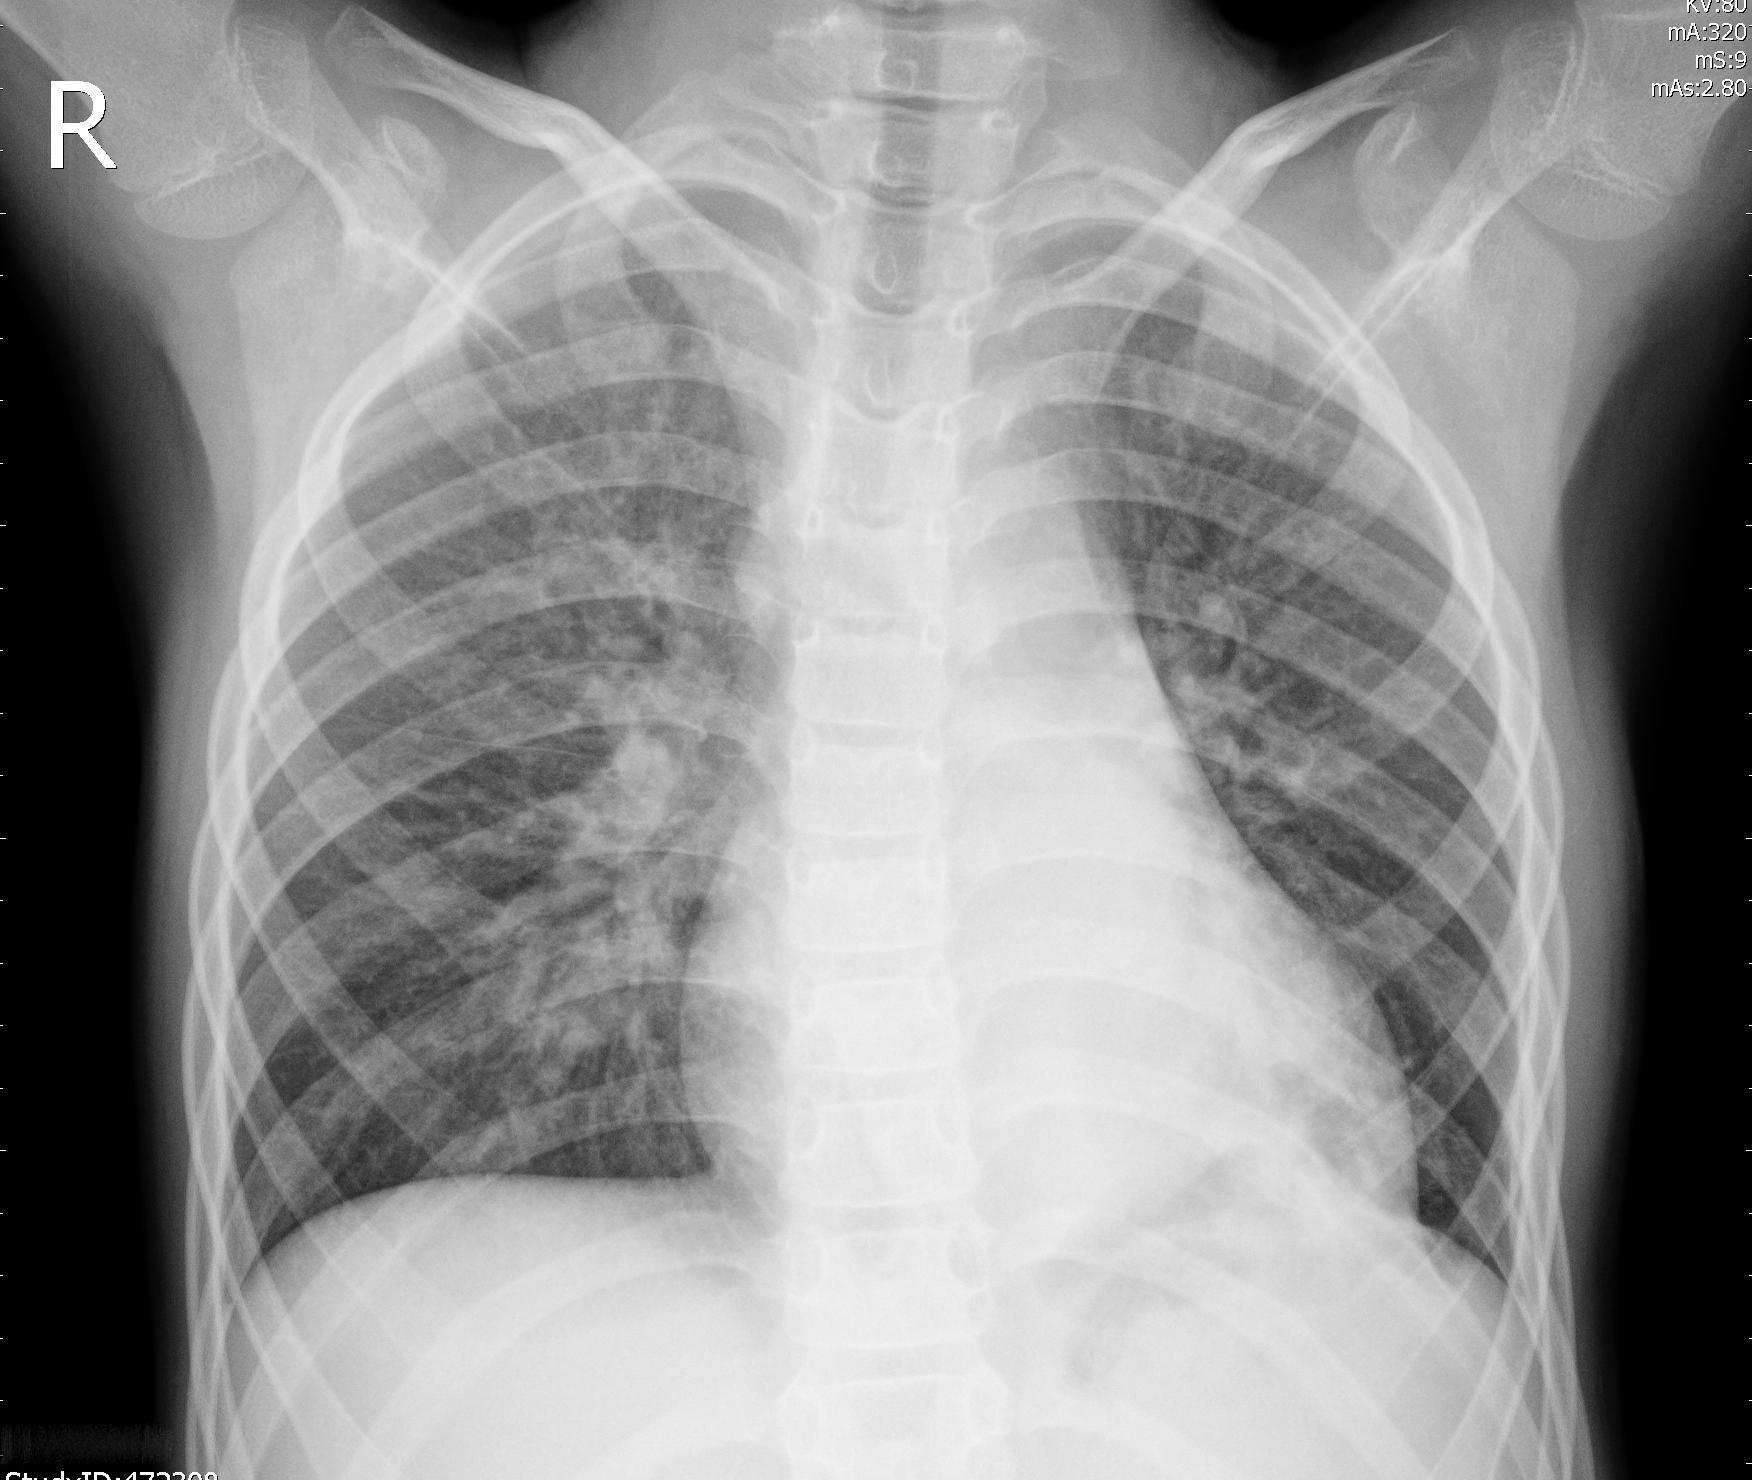
Diagnosis: PNEUMONIA